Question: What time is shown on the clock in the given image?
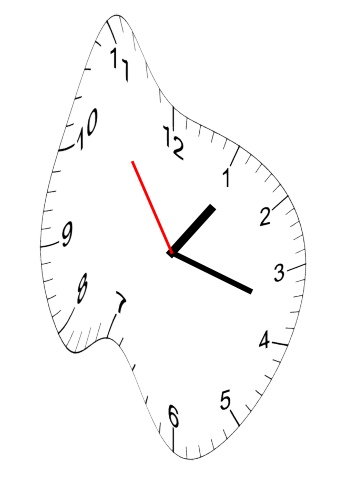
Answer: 01:17:54